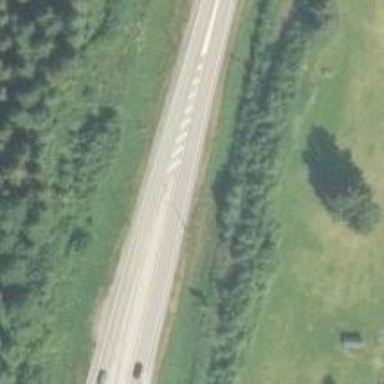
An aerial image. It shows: Trunk highway.